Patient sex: F
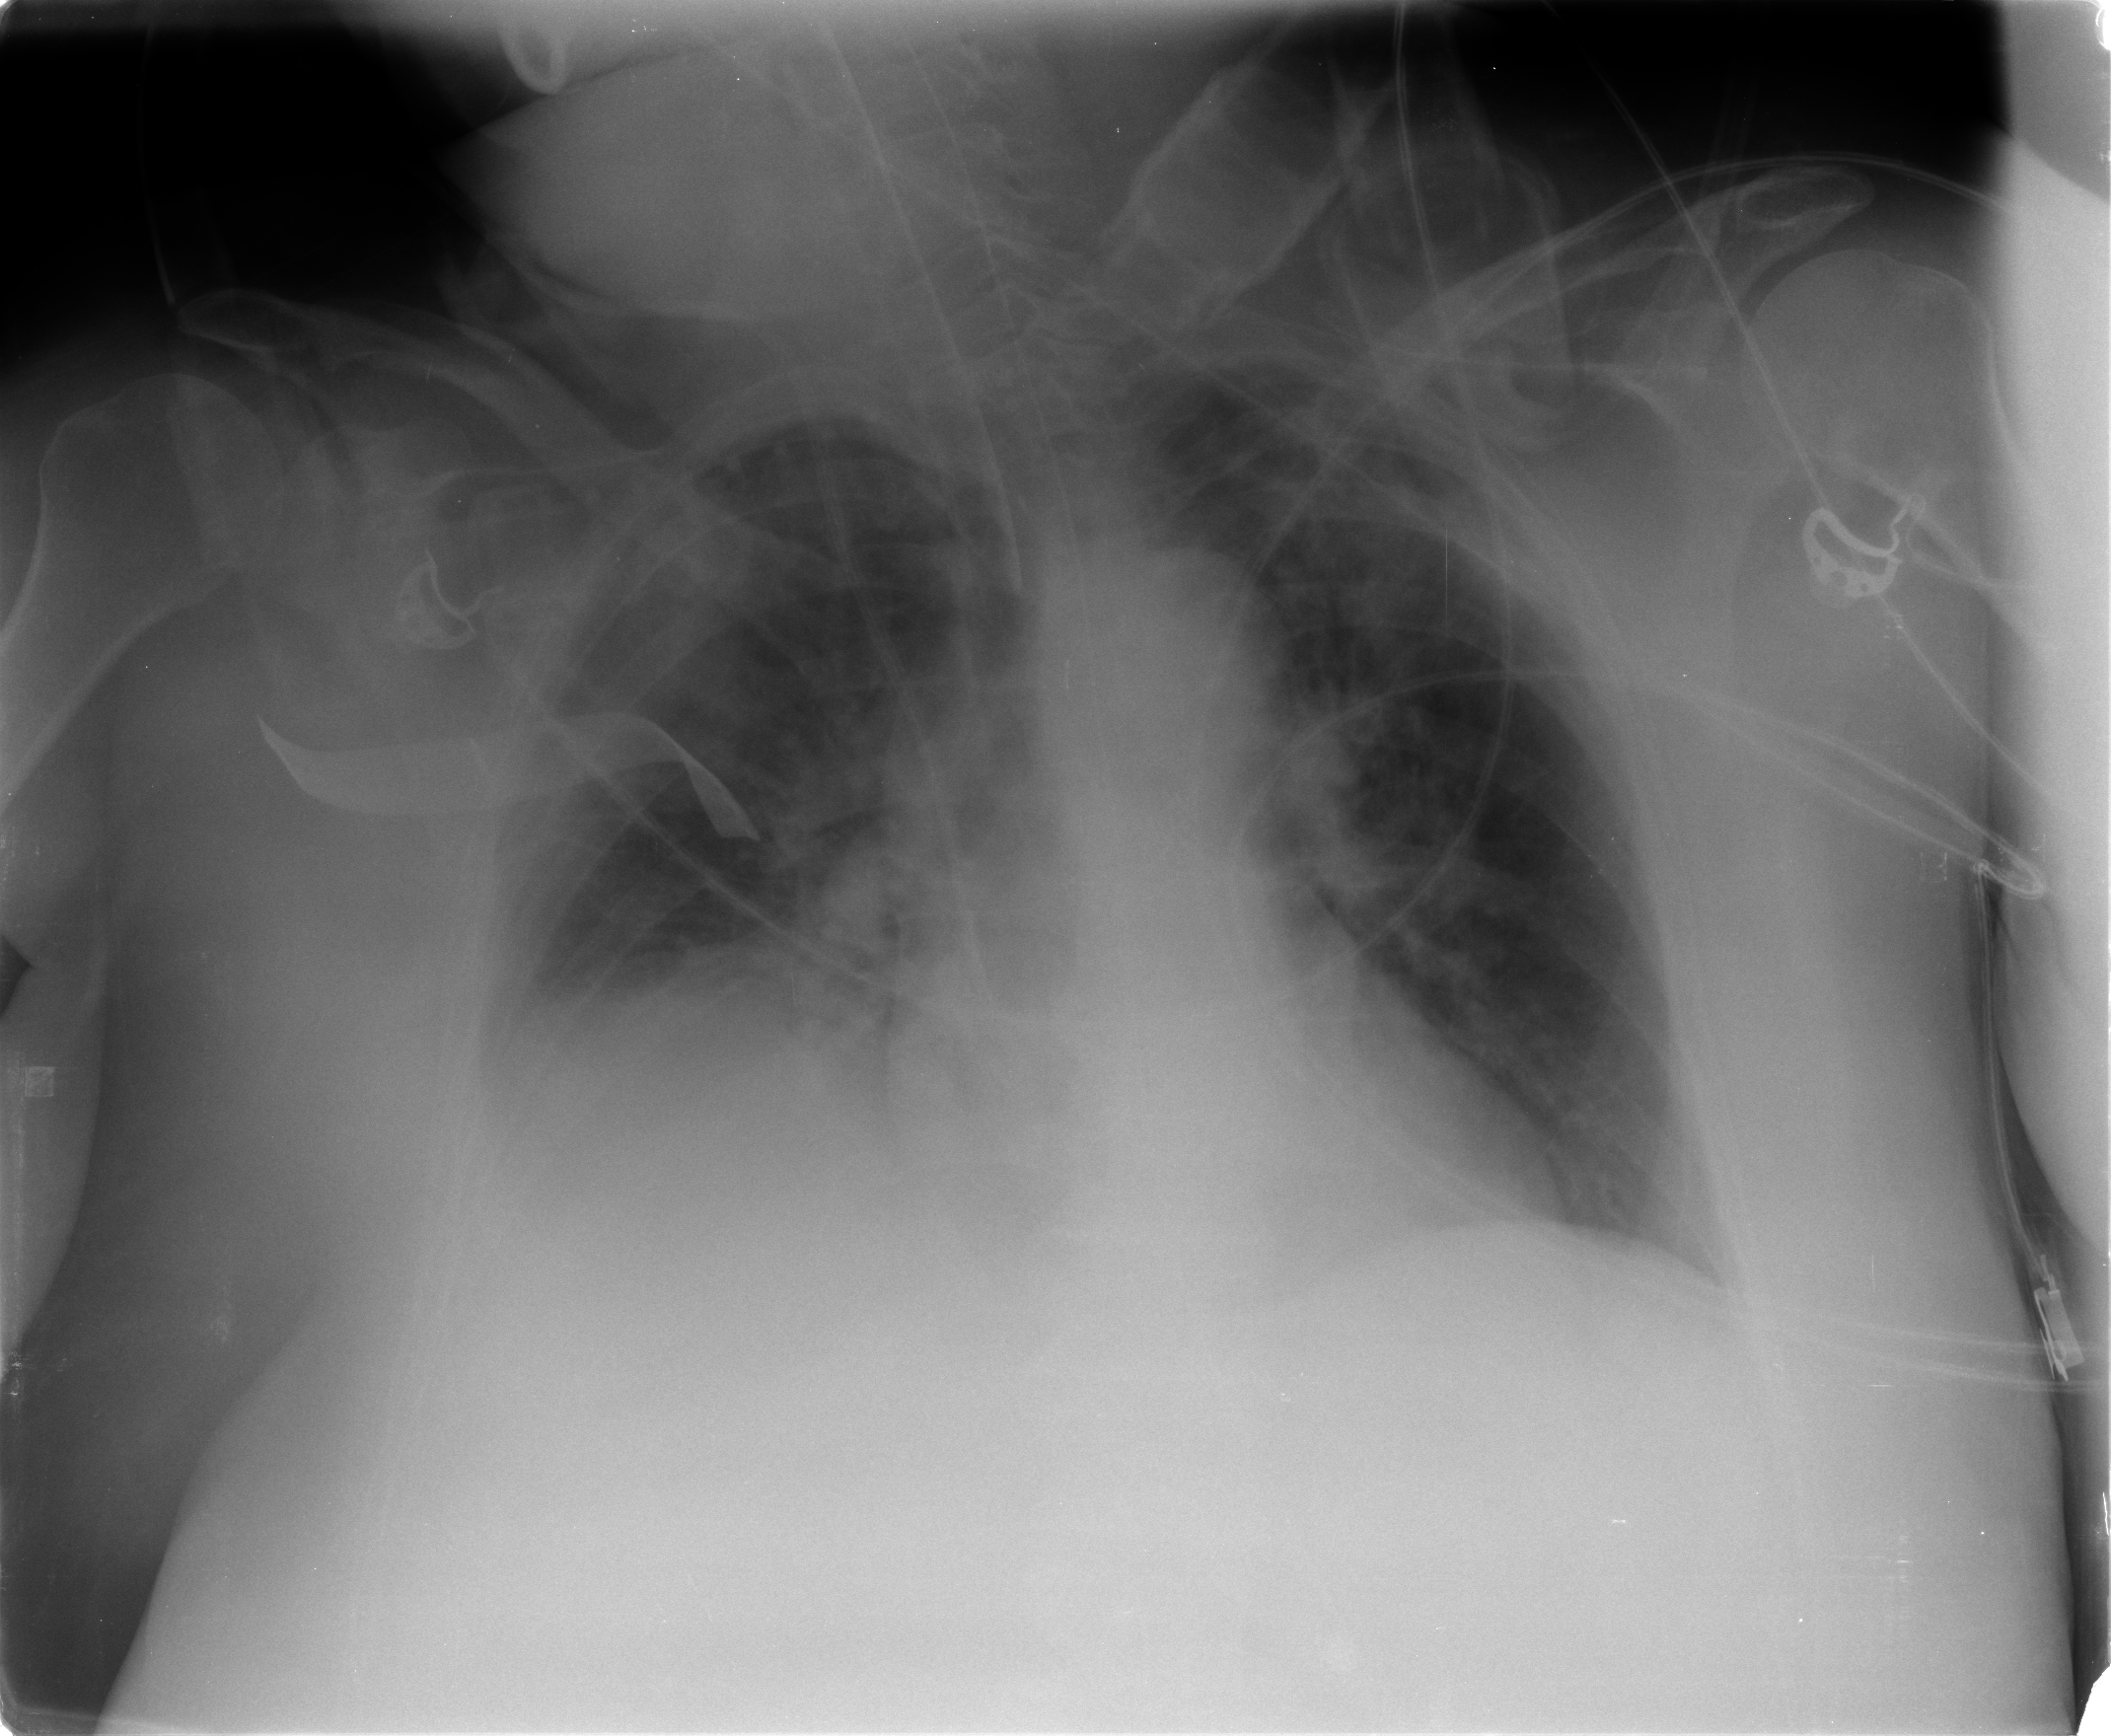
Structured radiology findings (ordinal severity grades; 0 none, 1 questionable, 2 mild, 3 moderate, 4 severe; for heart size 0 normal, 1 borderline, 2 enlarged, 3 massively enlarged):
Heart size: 0
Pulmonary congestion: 3
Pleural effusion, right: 2
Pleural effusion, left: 0
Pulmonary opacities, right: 2
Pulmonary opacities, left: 0
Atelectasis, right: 2
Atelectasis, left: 0